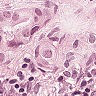
Metastatic tissue present: yes